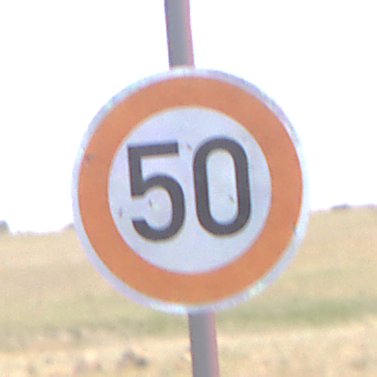
Verkehrszeichen: Geschwindigkeit50
Umgebung: Outdoor, Nature
Tageszeit: Midday
Wetter: PartlyCloudy
Licht: Natural
Jahreszeit: NotSpecified
Kontrast: HighContrast